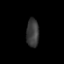
Tissue: prostate
Cell type: B cells
Senescence score: 0.684
Nuclear area (px): 347
Mean DAPI intensity: 58.259